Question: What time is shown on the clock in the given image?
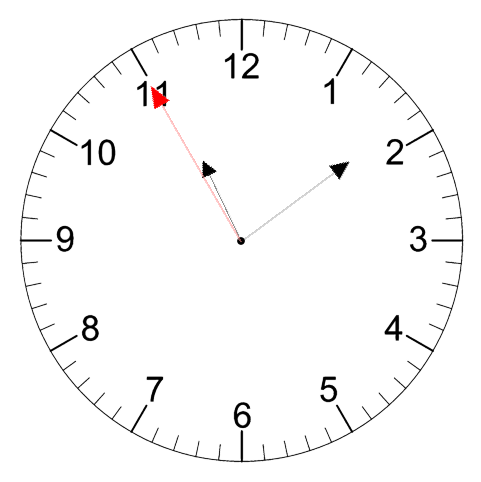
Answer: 11:08:55